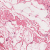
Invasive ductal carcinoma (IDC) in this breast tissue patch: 0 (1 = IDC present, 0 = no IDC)